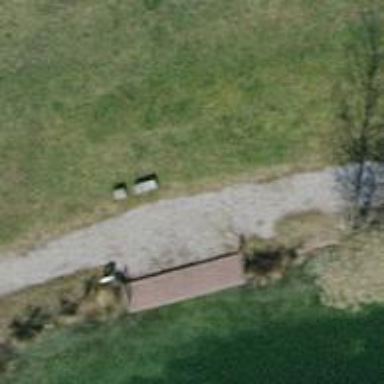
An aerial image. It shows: Concrete bench.